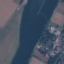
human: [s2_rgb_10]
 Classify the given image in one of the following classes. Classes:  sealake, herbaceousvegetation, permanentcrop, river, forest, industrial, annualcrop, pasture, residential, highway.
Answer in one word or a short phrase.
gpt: River